RGB frame:
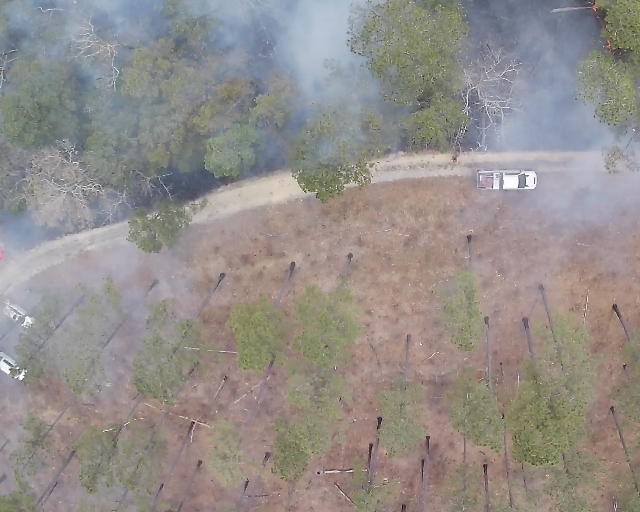
Thermal frame:
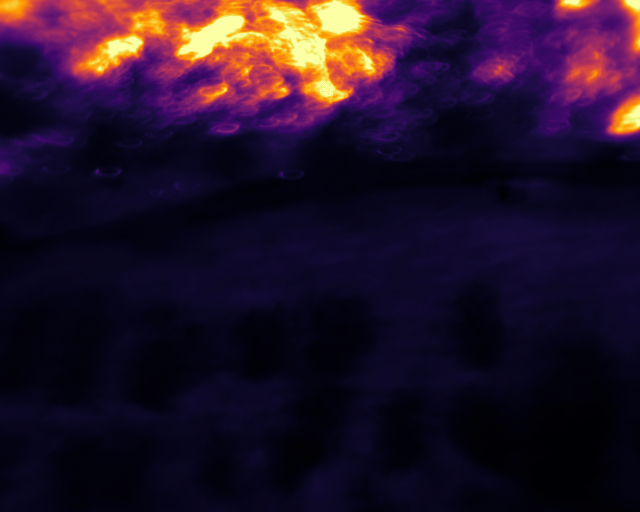
Captured: 2026-02-26 03:08:11
Pixels at or above 80 °C: 35021 (fraction of frame: 0.1069)